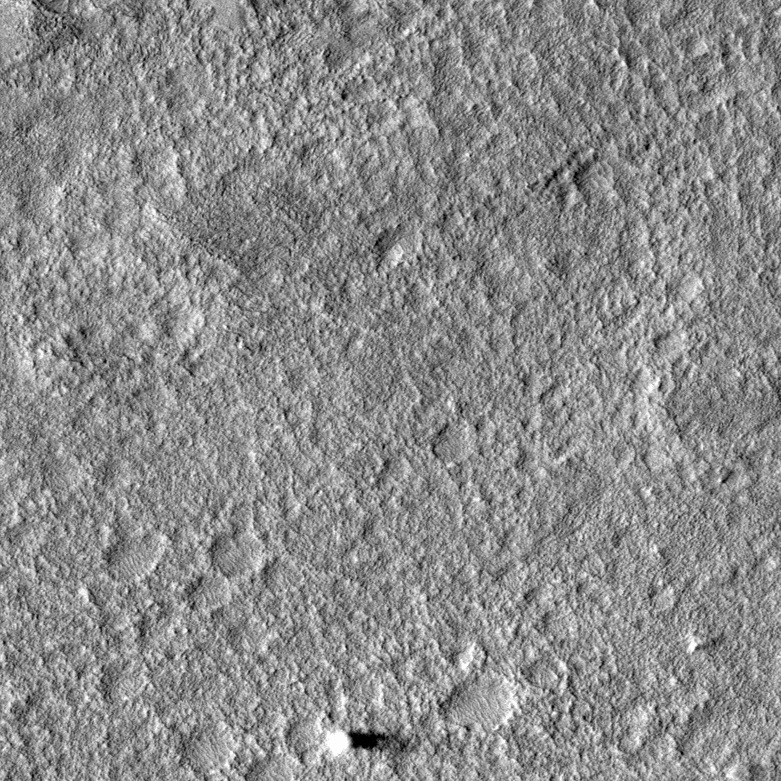
Label: dustdevil